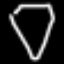
Label: diamond